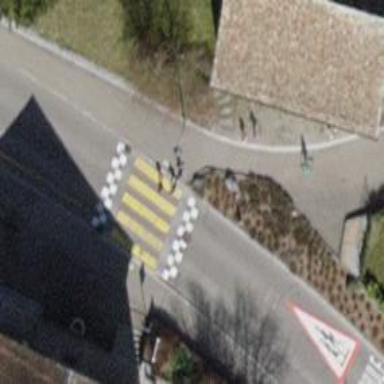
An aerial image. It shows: Uncontrolled crossing with table for traffic calming.